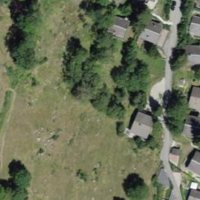
EUNIS habitat code: 55
Species observed at this site:
Cerastium tomentosum